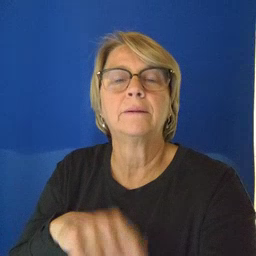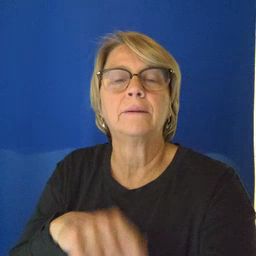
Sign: find